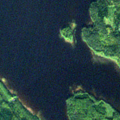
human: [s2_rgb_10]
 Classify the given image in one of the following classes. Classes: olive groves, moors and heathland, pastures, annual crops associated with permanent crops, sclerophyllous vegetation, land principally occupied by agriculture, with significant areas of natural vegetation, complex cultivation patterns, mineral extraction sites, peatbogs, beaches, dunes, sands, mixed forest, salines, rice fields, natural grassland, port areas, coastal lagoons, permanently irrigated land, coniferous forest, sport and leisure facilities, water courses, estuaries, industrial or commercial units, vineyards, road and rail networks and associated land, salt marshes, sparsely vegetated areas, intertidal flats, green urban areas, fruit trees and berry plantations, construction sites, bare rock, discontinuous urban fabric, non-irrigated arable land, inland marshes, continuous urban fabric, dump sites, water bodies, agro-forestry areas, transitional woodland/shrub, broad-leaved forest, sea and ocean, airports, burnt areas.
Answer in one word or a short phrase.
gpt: land principally occupied by agriculture, with significant areas of natural vegetation, mixed forest, water bodies